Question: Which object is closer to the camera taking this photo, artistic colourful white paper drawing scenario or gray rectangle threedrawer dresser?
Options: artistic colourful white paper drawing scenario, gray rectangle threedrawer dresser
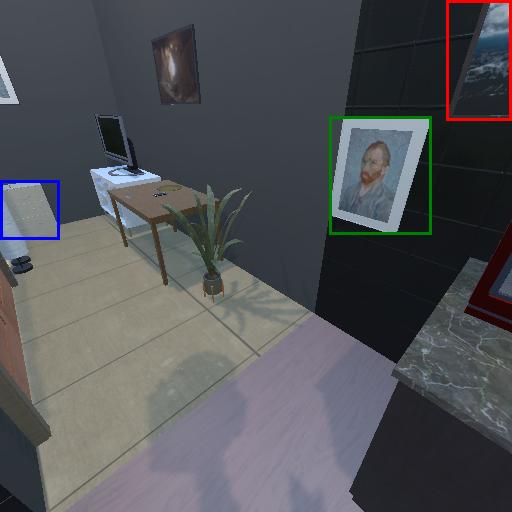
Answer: artistic colourful white paper drawing scenario